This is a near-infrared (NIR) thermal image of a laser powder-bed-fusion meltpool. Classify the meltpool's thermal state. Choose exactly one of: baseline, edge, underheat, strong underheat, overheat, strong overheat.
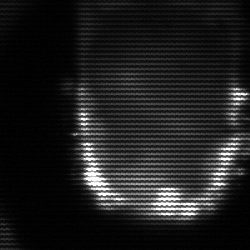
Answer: baseline